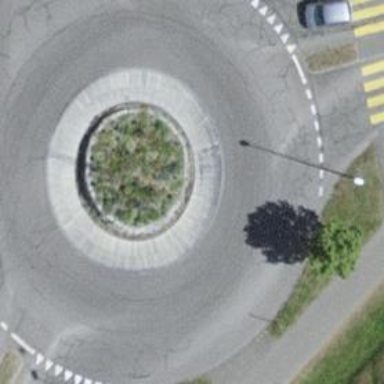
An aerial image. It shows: Secondary road leading to roundabout.